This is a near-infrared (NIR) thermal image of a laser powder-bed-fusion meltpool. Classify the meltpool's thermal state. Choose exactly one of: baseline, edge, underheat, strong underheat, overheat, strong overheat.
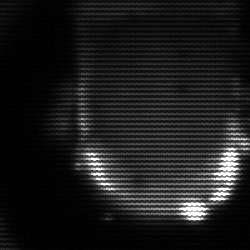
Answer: baseline